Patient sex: F
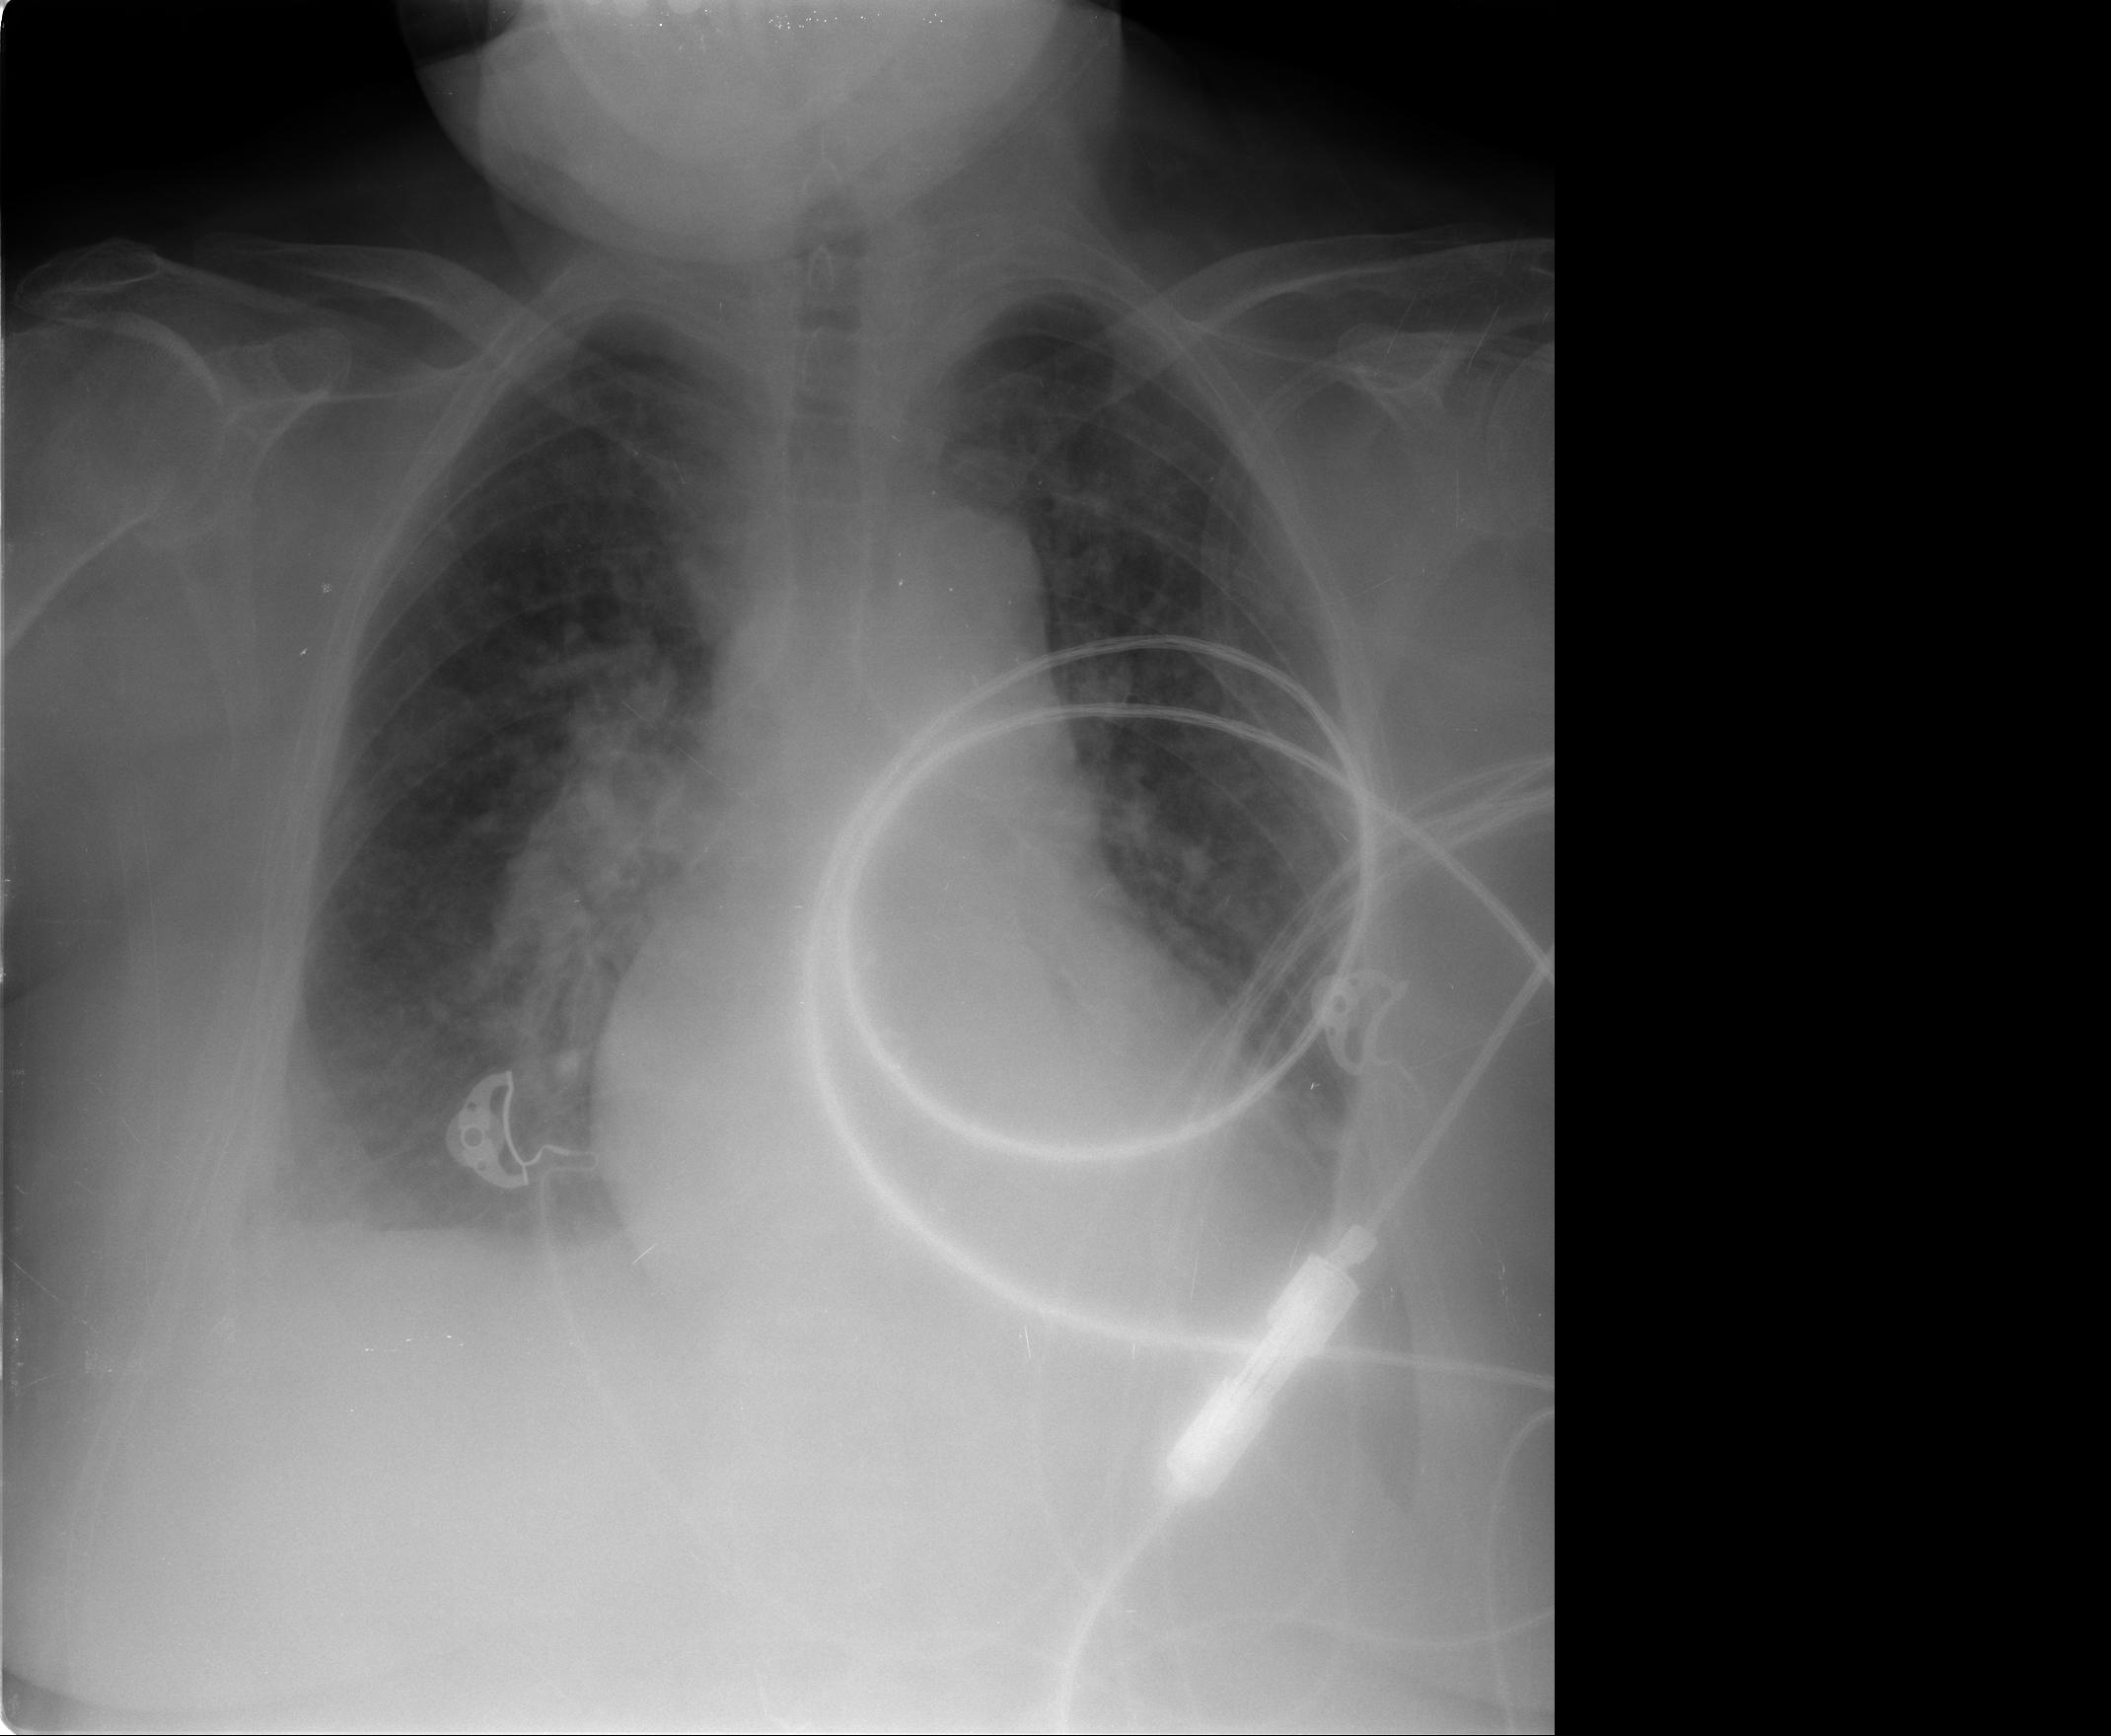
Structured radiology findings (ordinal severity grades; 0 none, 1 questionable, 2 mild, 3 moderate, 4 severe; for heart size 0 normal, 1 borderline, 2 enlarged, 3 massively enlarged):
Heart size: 1
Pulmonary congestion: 3
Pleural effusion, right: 2
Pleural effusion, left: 2
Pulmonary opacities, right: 0
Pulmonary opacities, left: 1
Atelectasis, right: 2
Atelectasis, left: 2